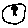
Label: square